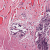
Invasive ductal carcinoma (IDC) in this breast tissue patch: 0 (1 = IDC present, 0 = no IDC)